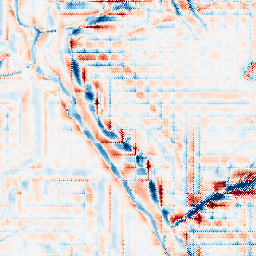
Category: wavelet
Decomposition family: wavelet_dwt
Decomposition parameters: wavelet: db2
level: 4
Upsampling method: regularized
Upsampling parameters: scale: 4
lambda_reg: 0.1
Upsampling scale: 4